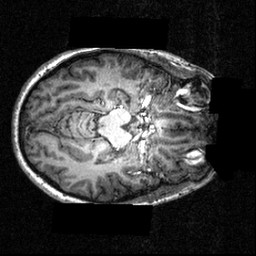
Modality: T1w
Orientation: axial
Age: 21
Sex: female
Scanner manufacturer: siemens
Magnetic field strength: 3.951 T
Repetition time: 1.5 s
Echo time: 0.00335 s